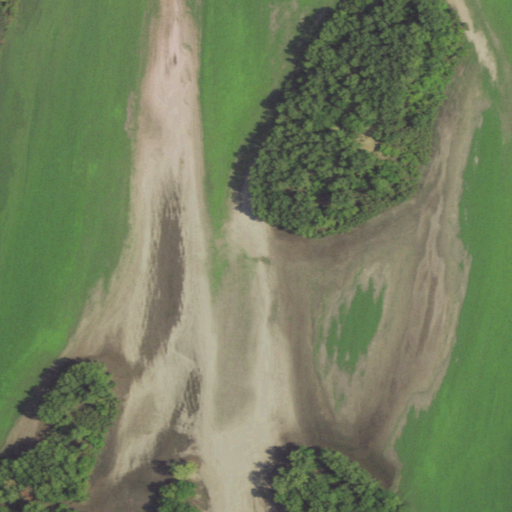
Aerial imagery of island in Illinois named Tully Island containing herbaceous wetlands, cultivated crops, woody wetlands, open water, and barren land